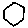
Label: hexagon